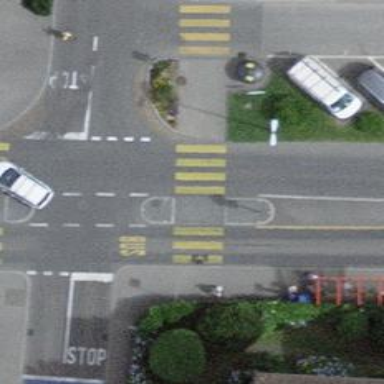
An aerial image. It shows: Zebra crossing on the road.